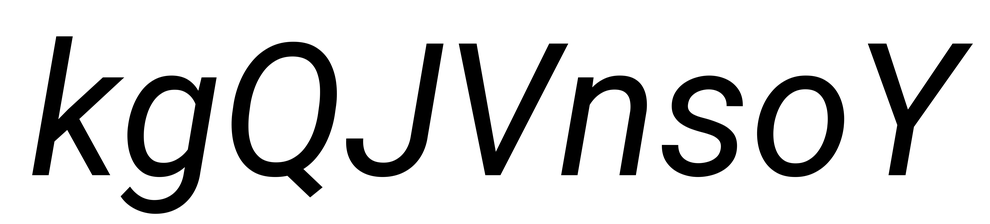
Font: Roboto-Italic_Italic